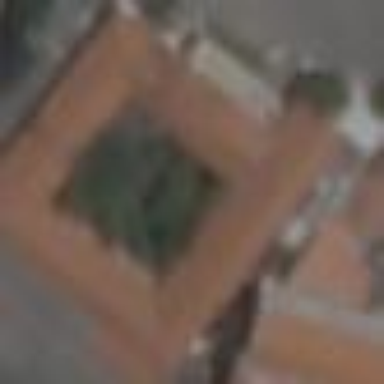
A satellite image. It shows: School building with tiled roof.